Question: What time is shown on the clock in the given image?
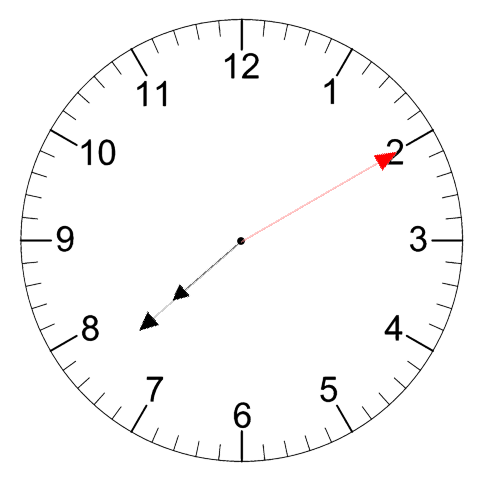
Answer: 07:38:10